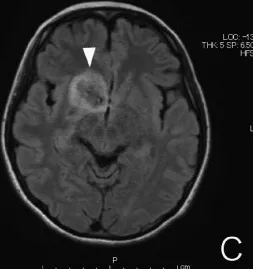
Computerized tomographic and magnetic resonance images of the patient's brain. C) This magnetic resonance image (MRI) shows the brain edema in greater detail (arrowhead).
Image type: radiology (mri)